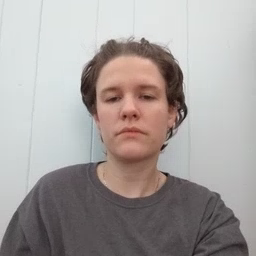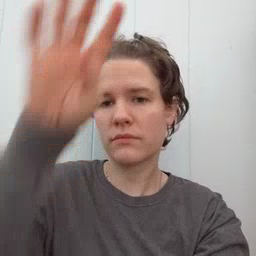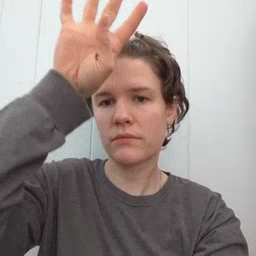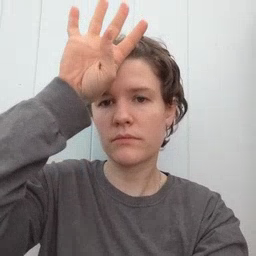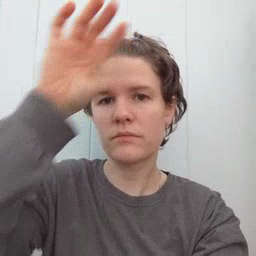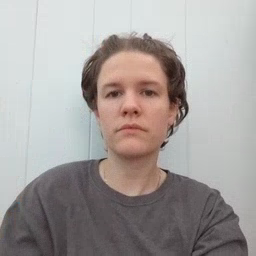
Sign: fireman